九年级 · 度量几何学
(本小题8.0分)

如图, 在 $\triangle A B C$ 中, 点 $D, E, F$ 分别在 $A B, B C, A C$ 边上, $D E / / A C, E F / / A B$.

(1)求证: $\triangle B D E \sim \triangle E F C$.

(2) 设 $\frac{A F}{F C}=\frac{1}{2}$,

(1)若 $B C=12$, 求线段 $B E$ 的长;

(2)若 $\triangle E F C$ 的面积是 20 , 求 $\triangle A B C$ 的面积.

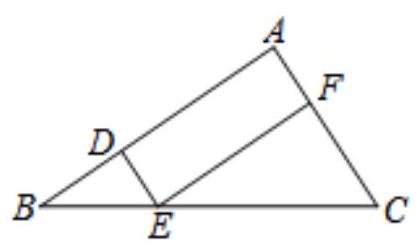
答案: 解: (1)证明: $\because D E / / A C$,

$\therefore \angle D E B=\angle F C E$.

$\because E F / / A B$,

$\therefore \angle D B E=\angle F E C$,

$\therefore \triangle B D E \backsim \triangle E F C$;

(2) 1) $\because E F / / A B$,

$\therefore \frac{B E}{E C}=\frac{A F}{F C}=\frac{1}{2}$.

$\because E C=B C-B E=12-B E$,

$\therefore \frac{B E}{12-B E}=\frac{1}{2}$,

解得: $B E=4$;

(2) $\because \frac{A F}{F C}=\frac{1}{2}$,

$\therefore \frac{F C}{A C}=\frac{2}{3}$.

$\because E F / / A B$,
$\therefore \triangle E F C \backsim \triangle B A C$,

$\therefore \frac{S_{\triangle E F C}}{S_{\triangle A B C}}=\left(\frac{F C}{A C}\right)^{2}=\left(\frac{2}{3}\right)^{2}=\frac{4}{9}$,

$\therefore S_{\triangle A B C}=\frac{9}{4} S_{\triangle E F C}=\frac{9}{4} \times 20=45$.

解析: 本题考查了相似三角形的判定与性质、平行线的性质等知识; 熟练掌握相似三角形的判定与性质是解题的关键.

(1)由平行线的性质得出 $\angle D E B=\angle F C E, \angle D B E=\angle F E C$, 即可得出结论;

(2)(1)由平行线分线段成比例得出 $\frac{B E}{E C}=\frac{A F}{F C}=\frac{1}{2}$, 即可得出结果;

(2)先求出 $\frac{F C}{A C}=\frac{2}{3}$, 易证 $\triangle E F C \sim \triangle B A C$, 由相似三角形的面积比等于相似比的平方即可得出结果.